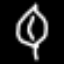
Label: leaf